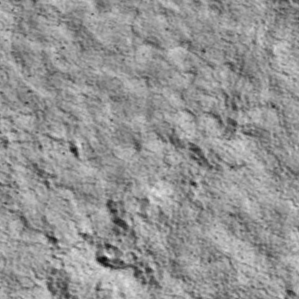
Label: non_frost